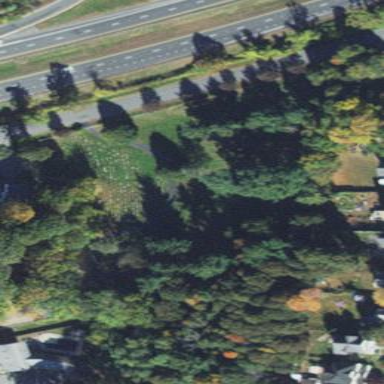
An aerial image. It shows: Cemetery.